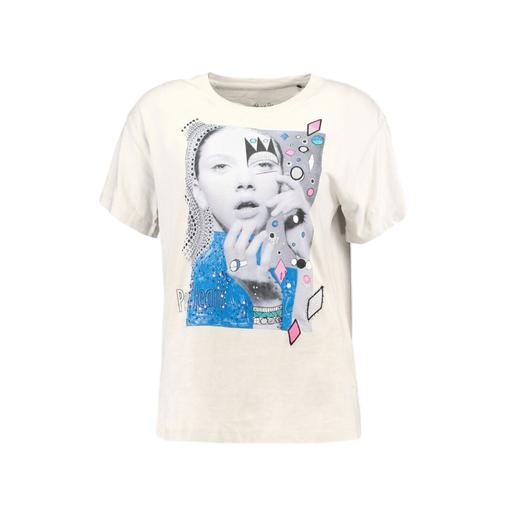
graphic tee, graphic t-shirt, multicolor debbie harry t-shirt, white background